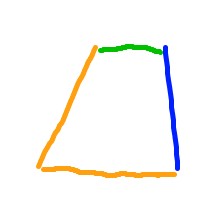
Shape: trapezoid